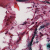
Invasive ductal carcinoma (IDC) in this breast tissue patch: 0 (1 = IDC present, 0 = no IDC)